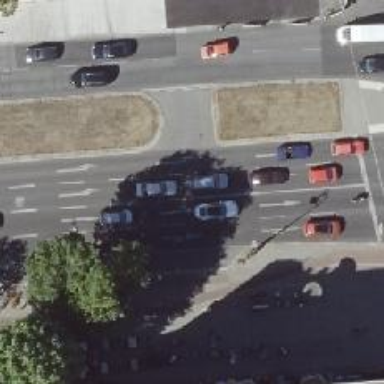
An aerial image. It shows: Secondary road with asphalt surface. There is cycle track on the right side.